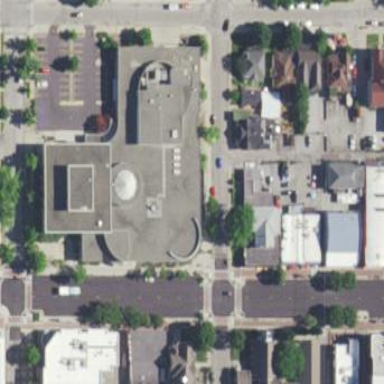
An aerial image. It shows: Flat-roofed public building that serves as library.